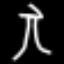
Label: The Eiffel Tower